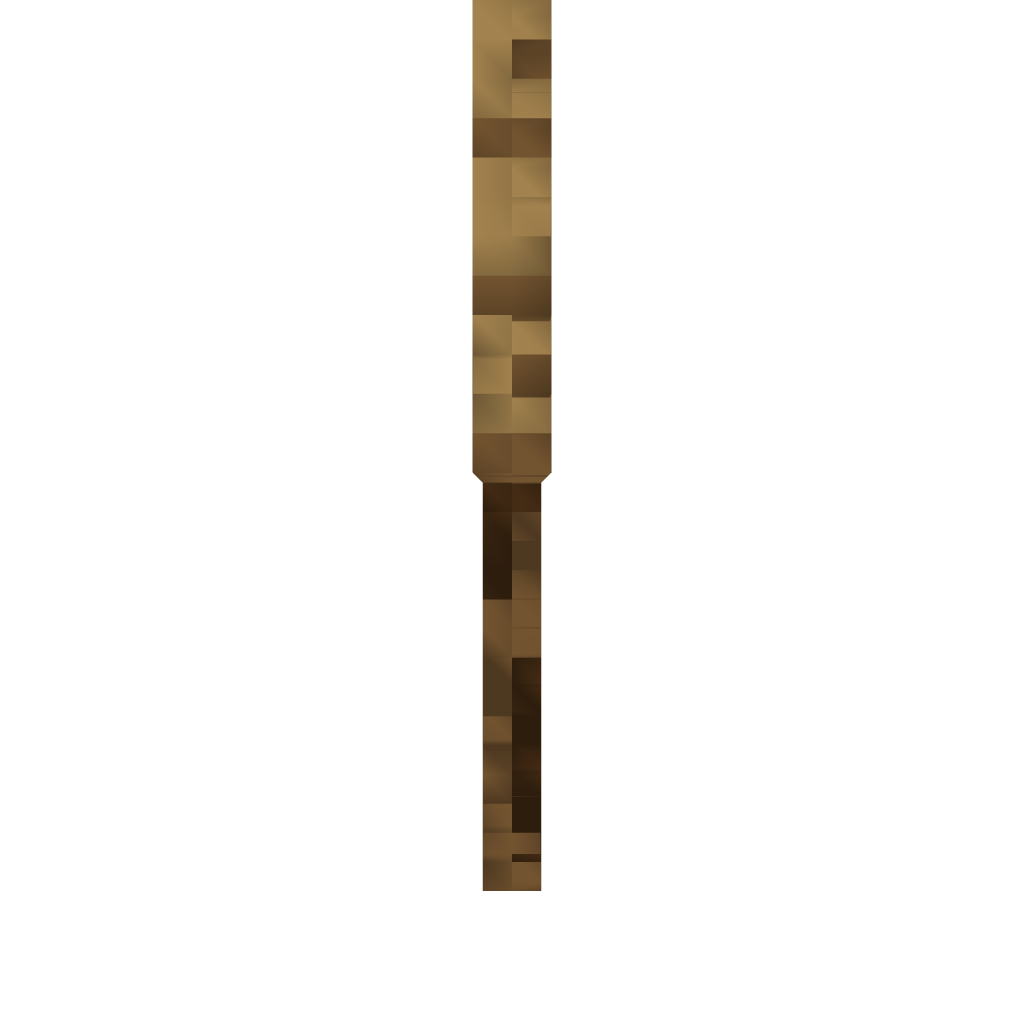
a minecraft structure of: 3D Lol Sign